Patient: sex M, age 37
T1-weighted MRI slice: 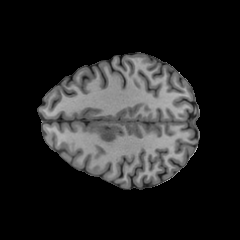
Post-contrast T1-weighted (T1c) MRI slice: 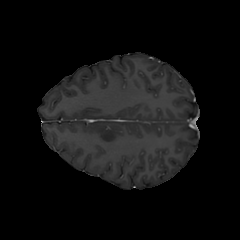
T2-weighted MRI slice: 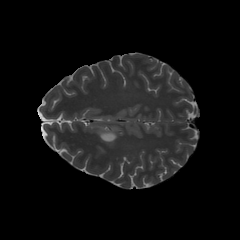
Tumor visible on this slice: yes
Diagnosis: Astrocytoma, IDH-mutant
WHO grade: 2